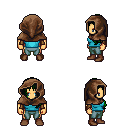
a pixel art fantasy rpg character, male body template, human, tanned skin, teal pirate shirt, teal pants, green left-swept hairstyle, cloth hood, cloth bracers, brown shoes, four views (front, back, left, right), 2x2 character sprite sheet, small pixel art, hard edges, no anti-aliasing